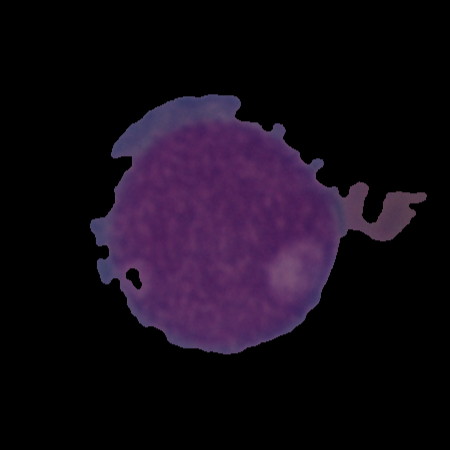
Label: cancer